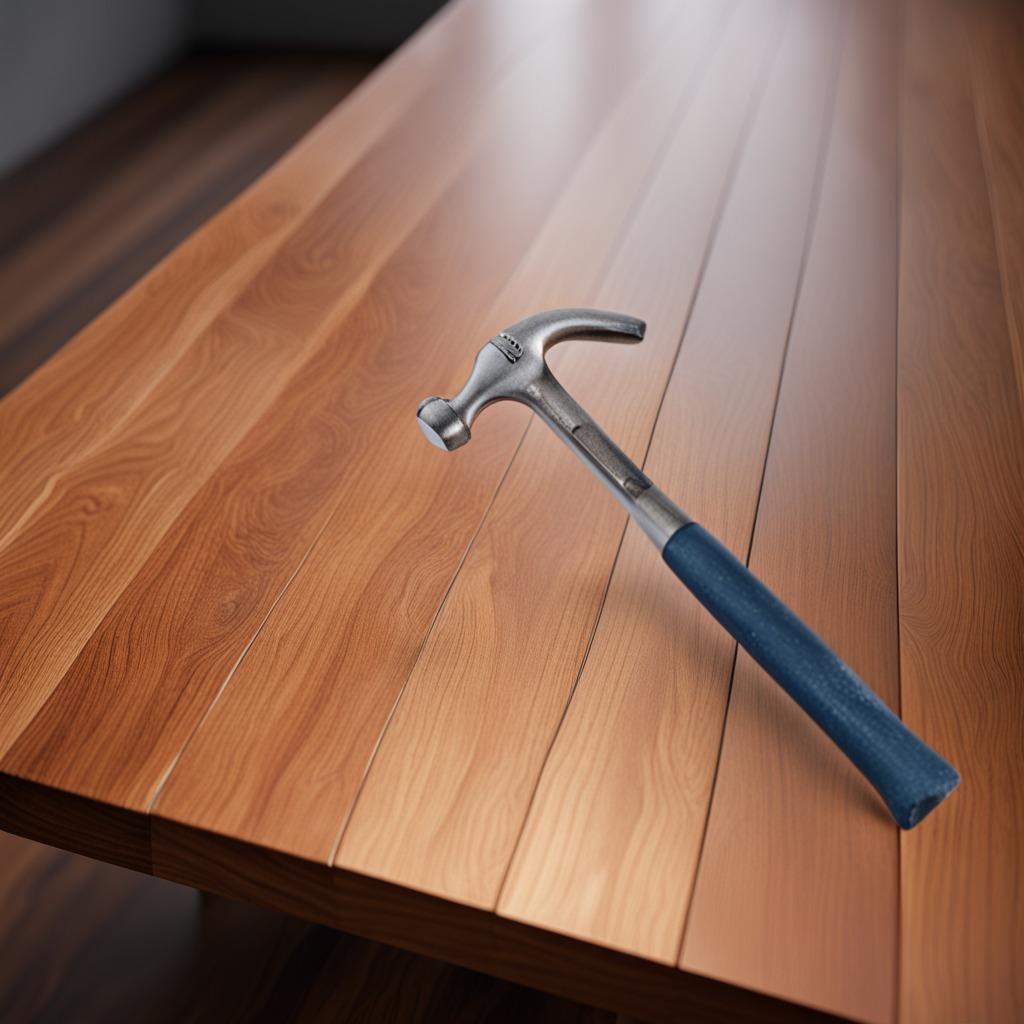
A hammer lies on the wooden table in the carpentry studio.